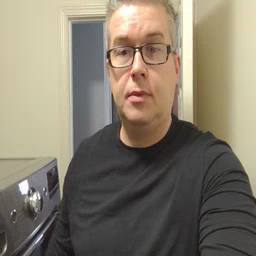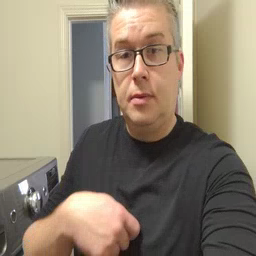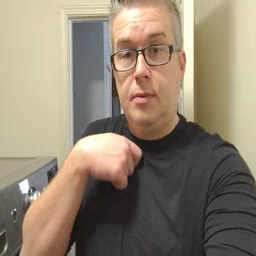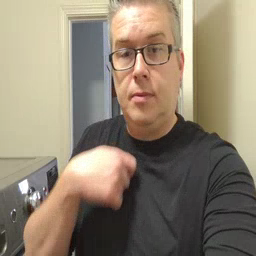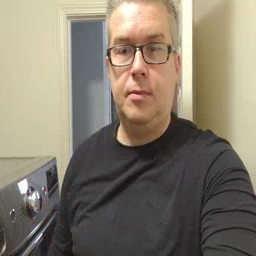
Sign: zipper